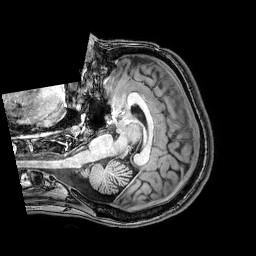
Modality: T1w
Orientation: axial
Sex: female
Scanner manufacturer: philips
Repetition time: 0.00809 s
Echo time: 0.0037 s